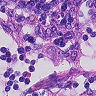
Metastatic tissue present: no